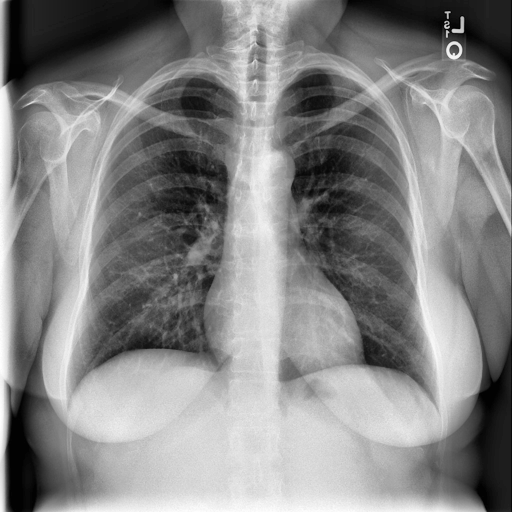
Finding: NORMAL